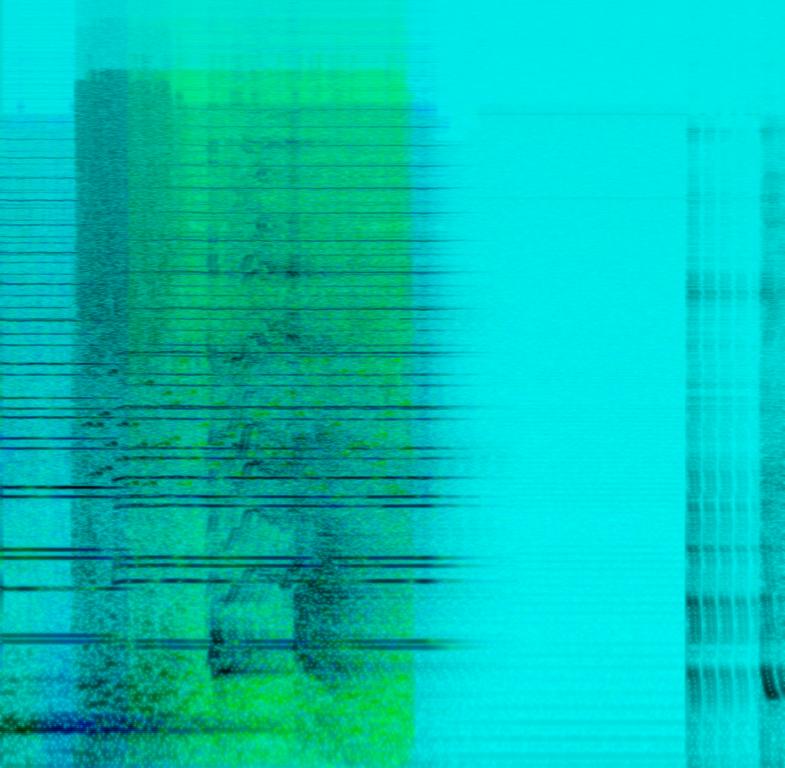
The track is a video game soundtrack. A scary sounding synth sustains a dissonant chord that indicates danger. What seems to be an infant is sampled, the sound has reverb and distortion. There's a tension atmosphere.The overall vibe of the track is dark.